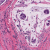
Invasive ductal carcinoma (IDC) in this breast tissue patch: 1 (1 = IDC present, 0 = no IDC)